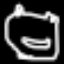
Label: frog